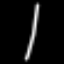
Label: line